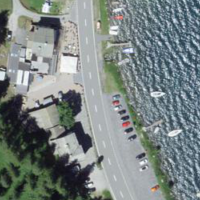
EUNIS habitat code: 14
Species observed at this site:
Tachybaptus ruficollis
Cinclus cinclus
Podiceps cristatus
Motacilla alba
Phyteuma orbiculare